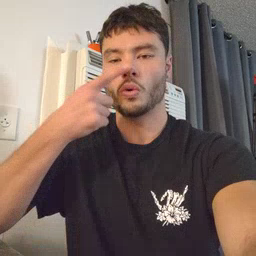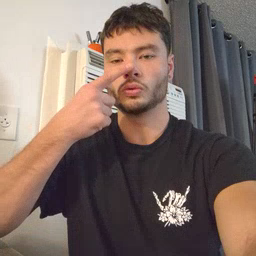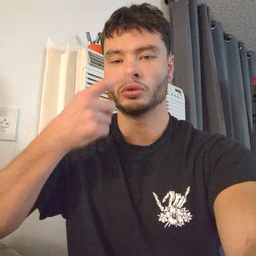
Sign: nose